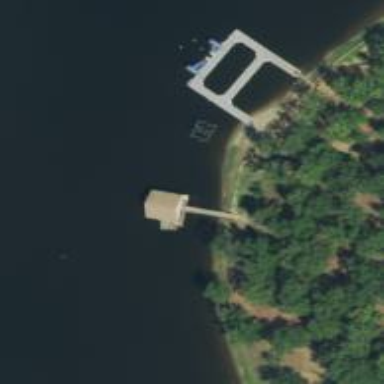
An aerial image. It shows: Dock by the waterway.